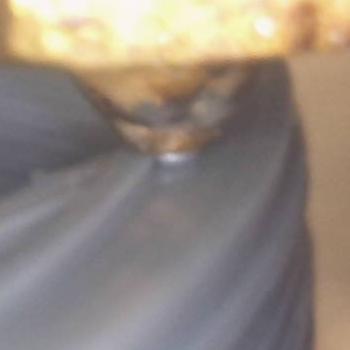
Flow rate: 118%